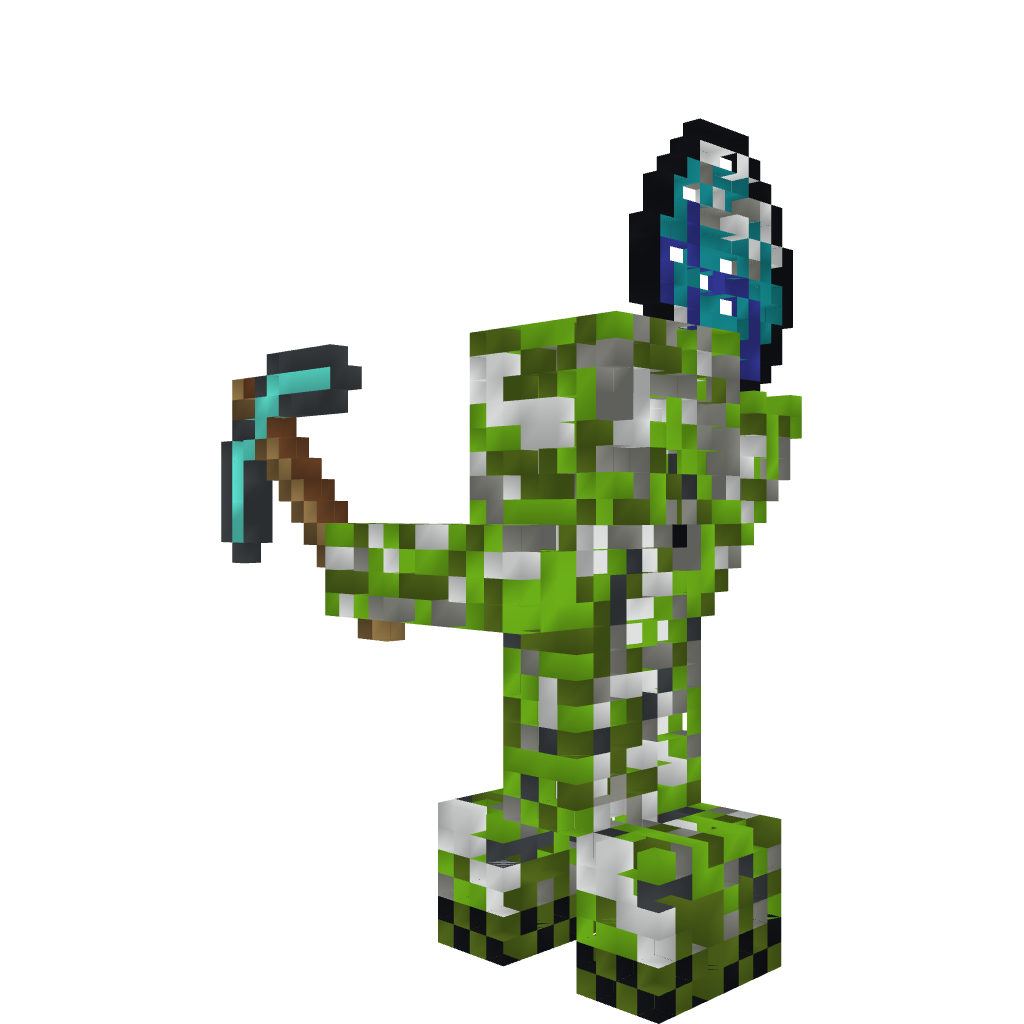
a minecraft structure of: Creeper Revenge